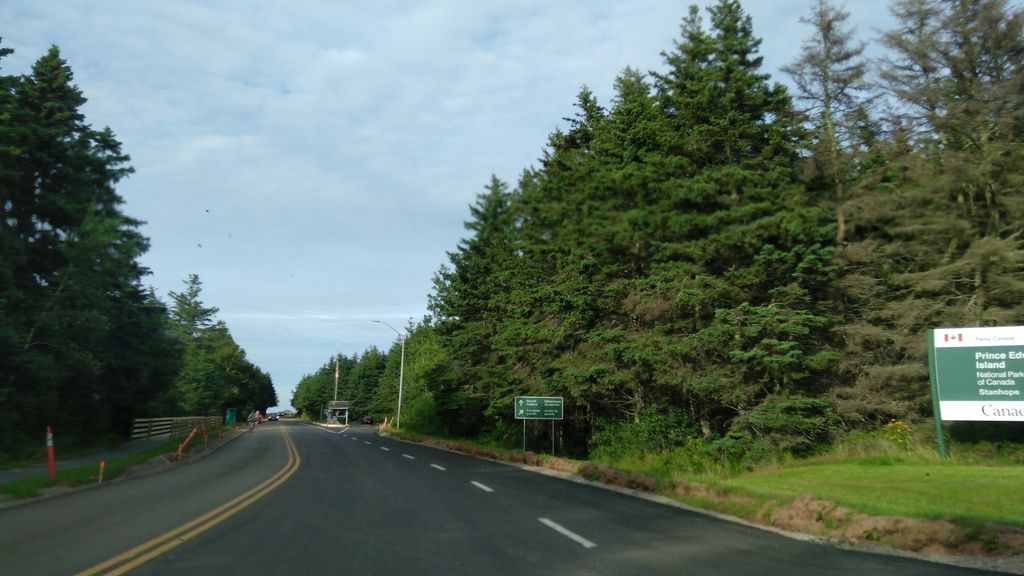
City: charlottetown